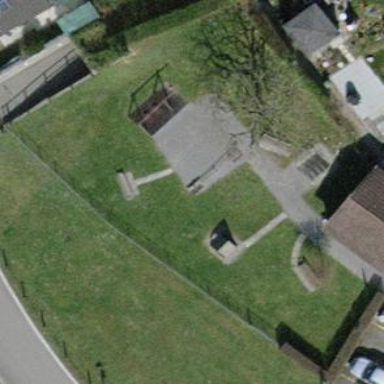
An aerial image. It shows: Playground area for leisure land.